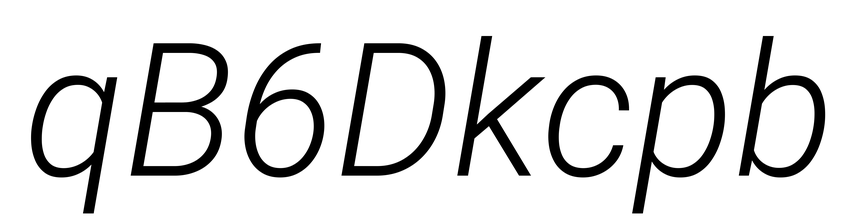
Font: Roboto-Italic_Light_Italic